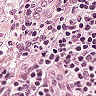
Metastatic tissue present: no